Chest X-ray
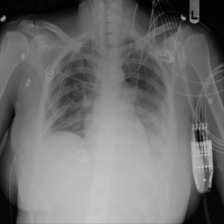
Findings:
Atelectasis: negative
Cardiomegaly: negative
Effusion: negative
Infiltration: negative
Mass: negative
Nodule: negative
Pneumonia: negative
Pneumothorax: positive
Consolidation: negative
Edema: negative
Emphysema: negative
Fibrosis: negative
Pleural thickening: negative
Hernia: negative